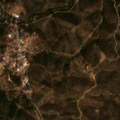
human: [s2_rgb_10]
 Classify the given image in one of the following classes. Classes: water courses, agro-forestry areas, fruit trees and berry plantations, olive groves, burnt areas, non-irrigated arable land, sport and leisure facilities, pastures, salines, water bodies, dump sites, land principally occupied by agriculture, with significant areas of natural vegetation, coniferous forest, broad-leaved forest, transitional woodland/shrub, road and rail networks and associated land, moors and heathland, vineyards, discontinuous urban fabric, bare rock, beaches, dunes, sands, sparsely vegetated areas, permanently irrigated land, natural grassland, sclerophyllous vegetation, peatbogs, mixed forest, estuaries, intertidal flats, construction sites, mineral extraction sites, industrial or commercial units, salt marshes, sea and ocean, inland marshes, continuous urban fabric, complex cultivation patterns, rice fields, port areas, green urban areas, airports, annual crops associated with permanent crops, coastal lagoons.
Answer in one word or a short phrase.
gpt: broad-leaved forest, transitional woodland/shrub